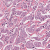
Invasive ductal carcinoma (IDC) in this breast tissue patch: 1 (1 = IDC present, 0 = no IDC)